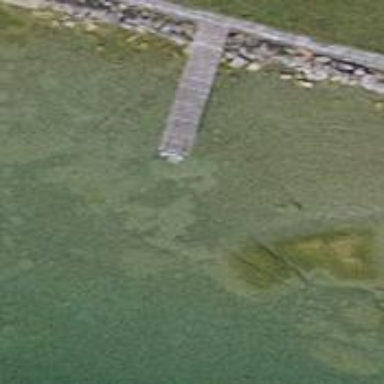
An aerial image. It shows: Man-made pier.